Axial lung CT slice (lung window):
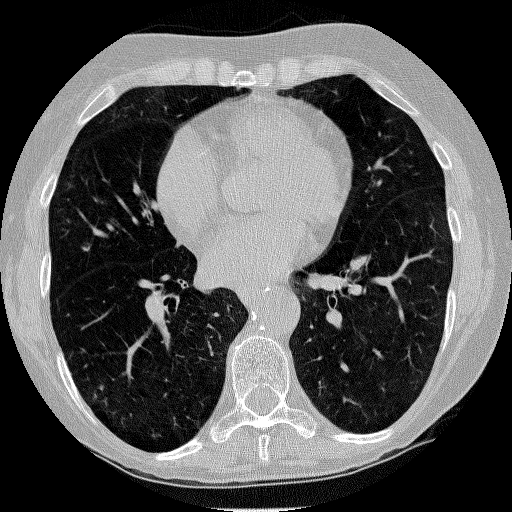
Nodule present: no